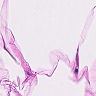
Metastatic tissue present: no